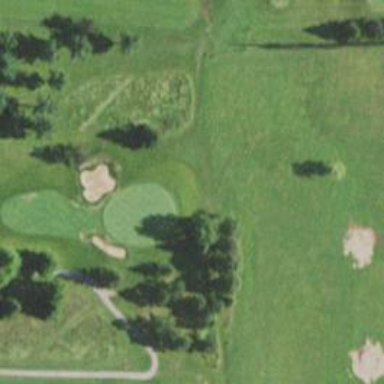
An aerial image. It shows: View of golf hole.